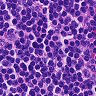
Metastatic tissue present: no